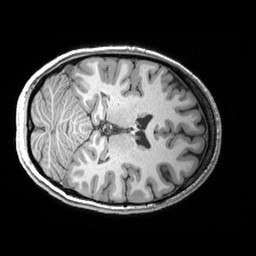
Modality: T1w
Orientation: axial
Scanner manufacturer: siemens
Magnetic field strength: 3 T
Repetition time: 2.53 s
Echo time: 0.00299 s